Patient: sex M, age 60
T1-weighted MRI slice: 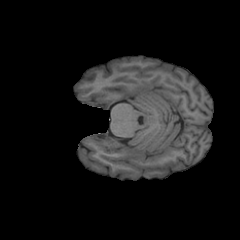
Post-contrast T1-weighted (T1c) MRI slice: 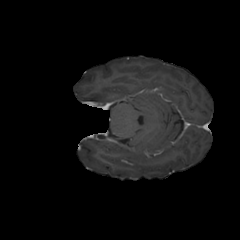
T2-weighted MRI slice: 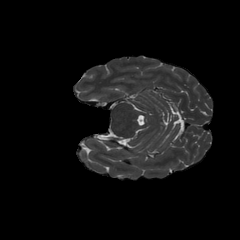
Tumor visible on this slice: no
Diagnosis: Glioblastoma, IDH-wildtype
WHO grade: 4